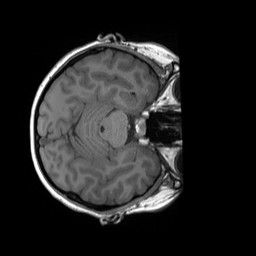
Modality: T1w
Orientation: axial
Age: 25
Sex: female
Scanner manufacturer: siemens
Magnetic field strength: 3 T
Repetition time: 1.8 s
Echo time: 0.00232 s